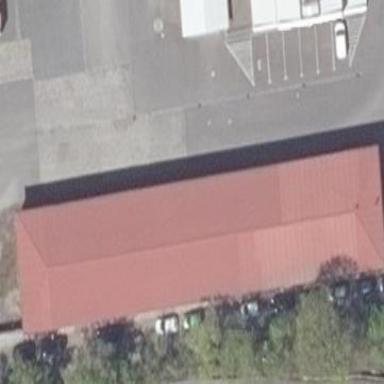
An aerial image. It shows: Commercial building.